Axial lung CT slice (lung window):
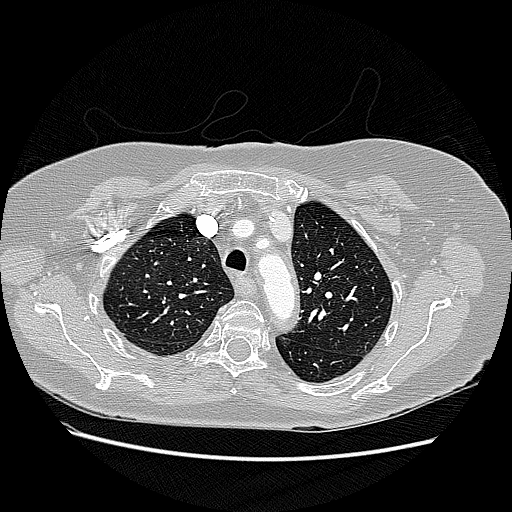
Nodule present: no